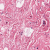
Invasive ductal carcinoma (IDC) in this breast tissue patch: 0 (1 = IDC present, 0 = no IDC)